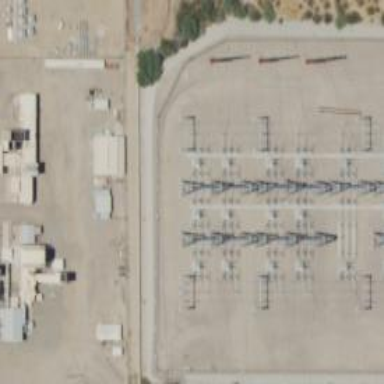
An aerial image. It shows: Switch used for power control.